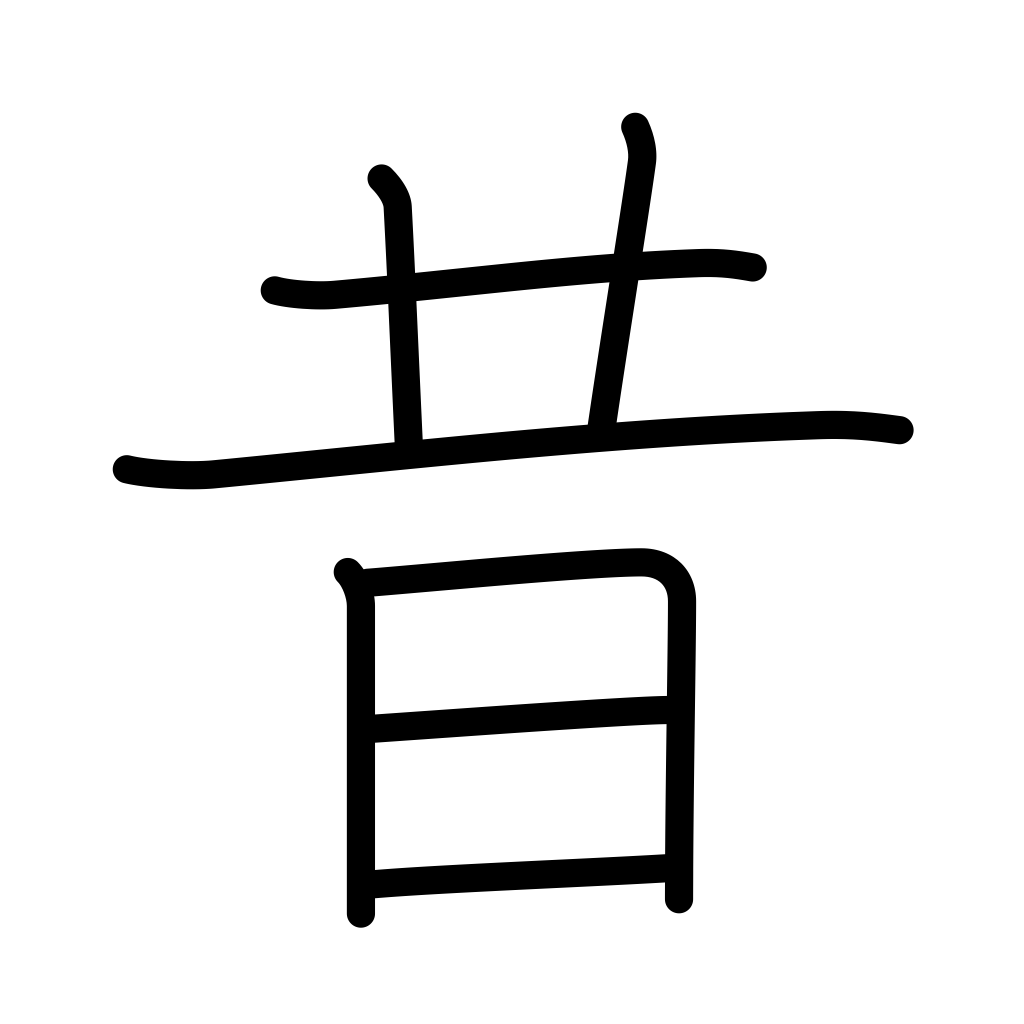
Meaning: once upon a time, antiquity, old times